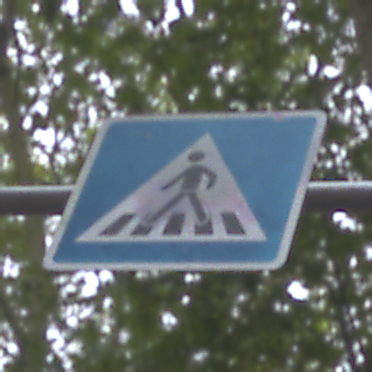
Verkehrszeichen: FussgaengerueberwegRechts
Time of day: MorningAfternoon
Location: Outdoor (Urban)
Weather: Overcast
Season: NotSpecified
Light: Natural